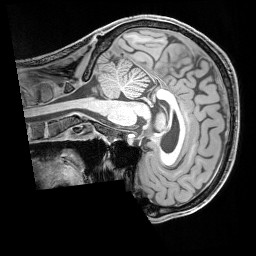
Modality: T1w
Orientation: sagittal
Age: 27
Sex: male
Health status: healthy
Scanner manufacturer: siemens
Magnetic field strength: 3 T
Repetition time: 1.65 s
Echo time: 0.00182 s